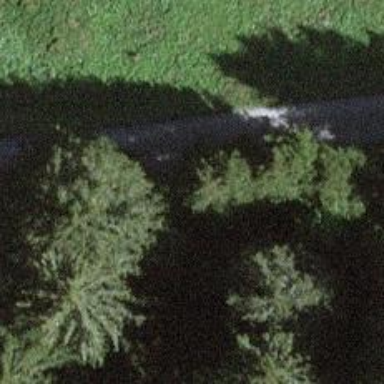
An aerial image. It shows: Unpaved track with grade2 quality type.